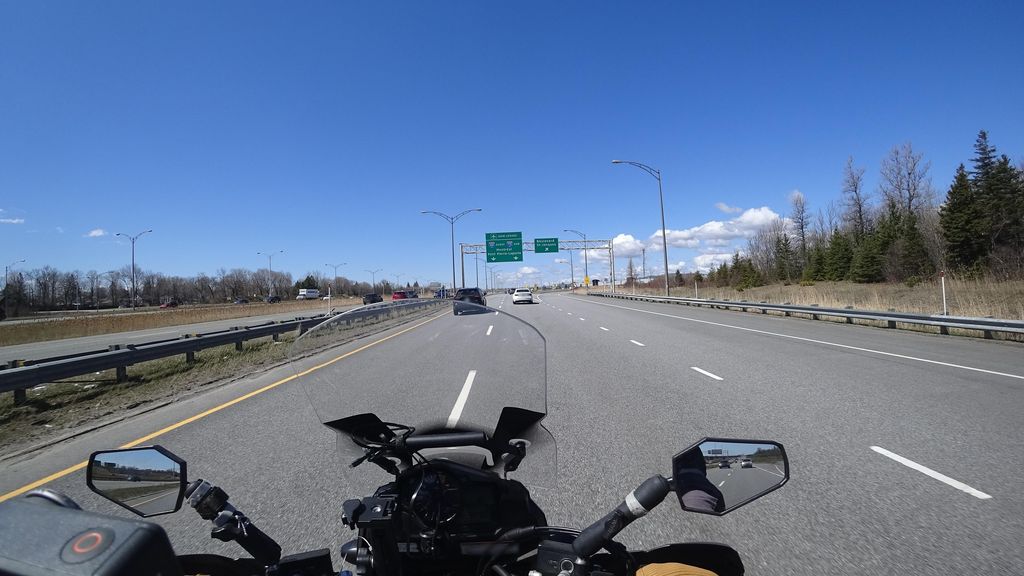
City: quebec_city